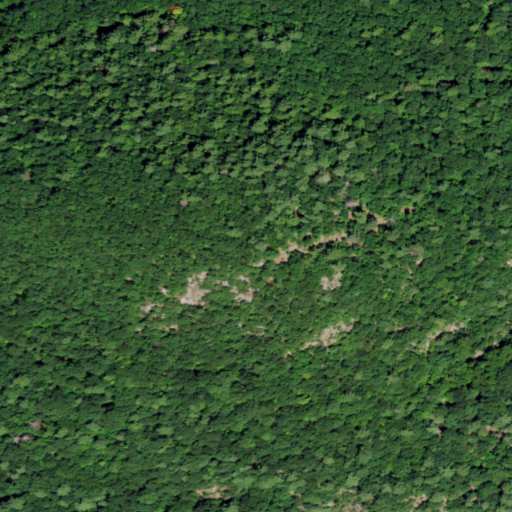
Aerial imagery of mountain in New York named Rattlesnake Cobble containing deciduous forest, evergreen forest, and mixed forest